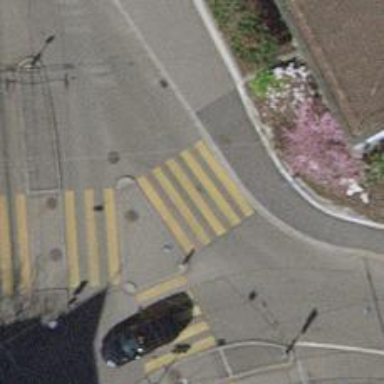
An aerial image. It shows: Uncontrolled zebra crossing with zebra markings.